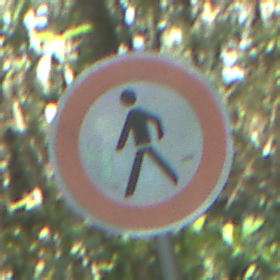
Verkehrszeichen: VerbotFussgaenger
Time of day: Midday
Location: Outdoor (Nature)
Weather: Clear
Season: NotSpecified
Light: Natural